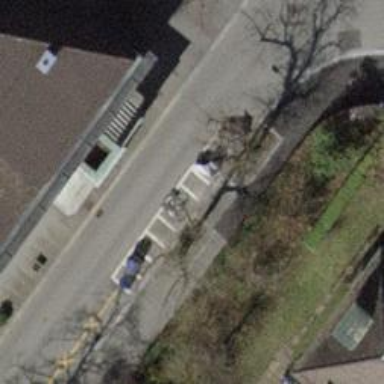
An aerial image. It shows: Bicycle parking area.